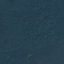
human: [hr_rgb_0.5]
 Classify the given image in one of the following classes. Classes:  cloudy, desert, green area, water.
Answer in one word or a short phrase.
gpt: green area